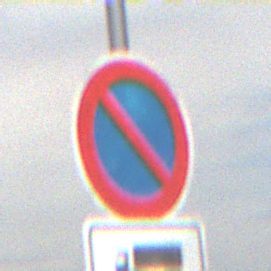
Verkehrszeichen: EingeschraenktesHalteverbot
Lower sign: MehrspurigeFahrzeuge2
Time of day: Midday
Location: Outdoor (Nature)
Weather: PartlyCloudy
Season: NotSpecified
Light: Natural